Question: What is the reading of the measurement in the image?
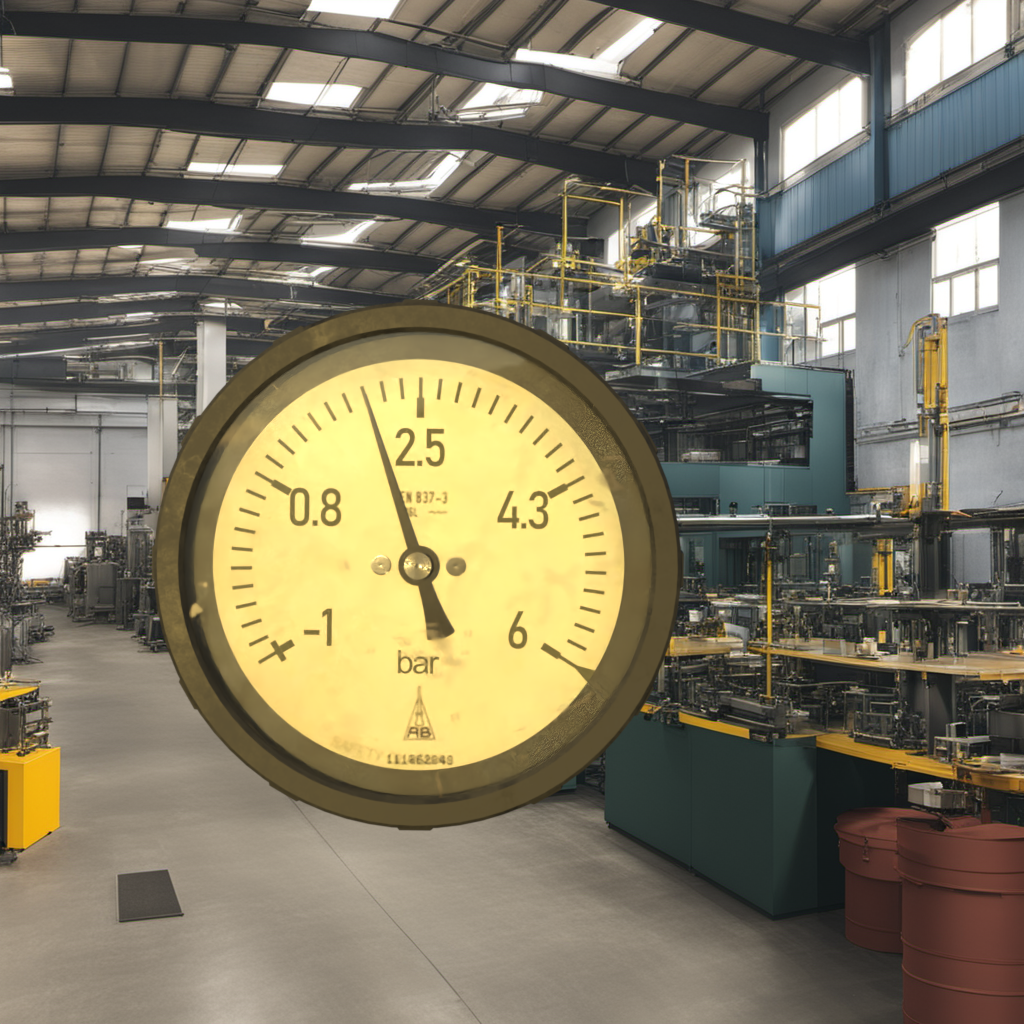
Answer: The result is 1.98
Question: What is the range of this measurement?
Answer: The range is from -1 to 6
Question: What is the minimum and maximum value of the measurement shown in the image?
Answer: The minimum value is -1 and the maximum value is 6